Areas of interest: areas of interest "Commercial service"
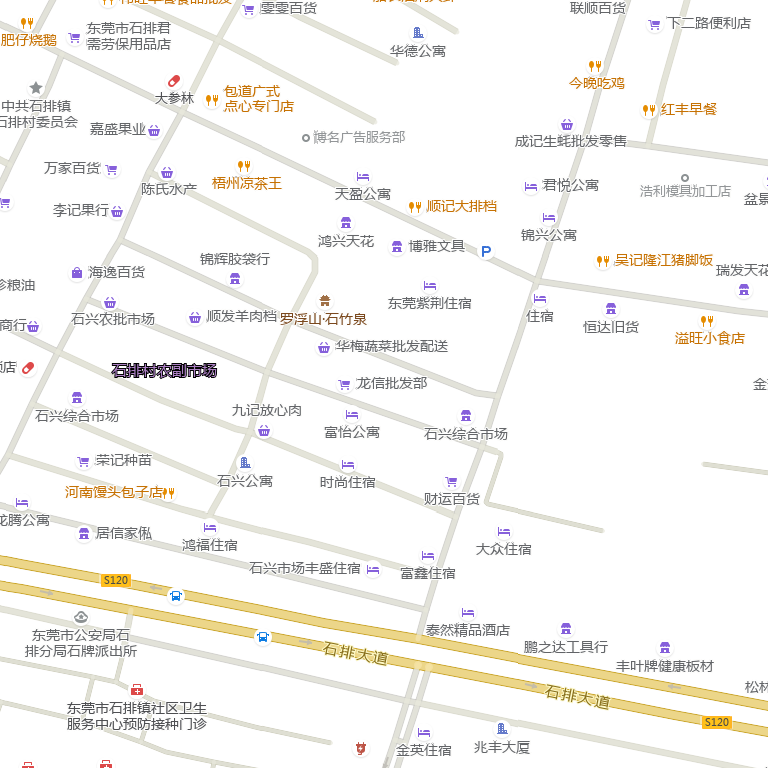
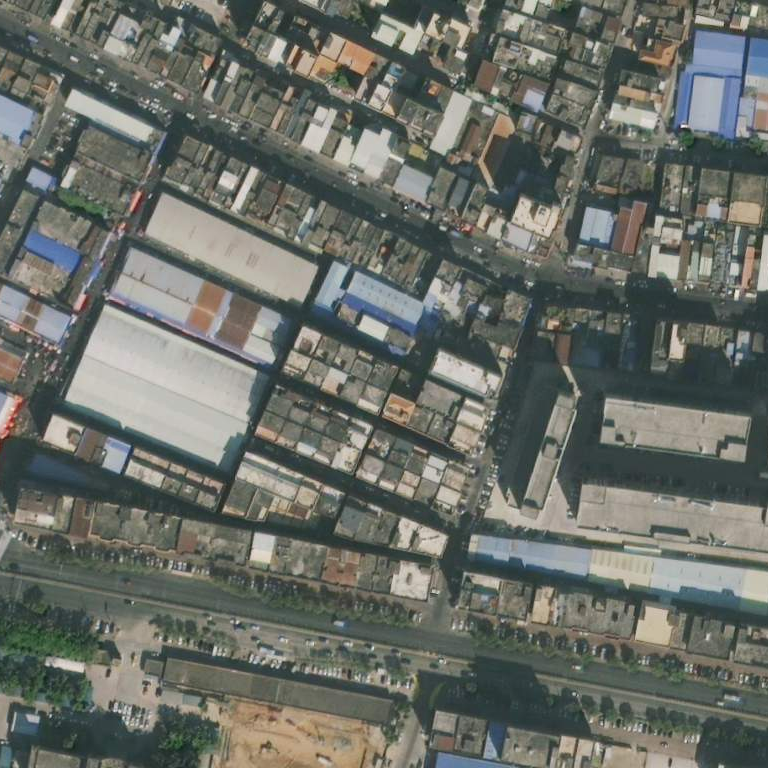